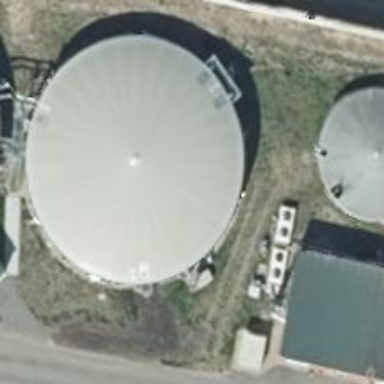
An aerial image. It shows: Storage tank with man-made structure.